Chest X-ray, PA view. Patient: 49 years old, sex M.
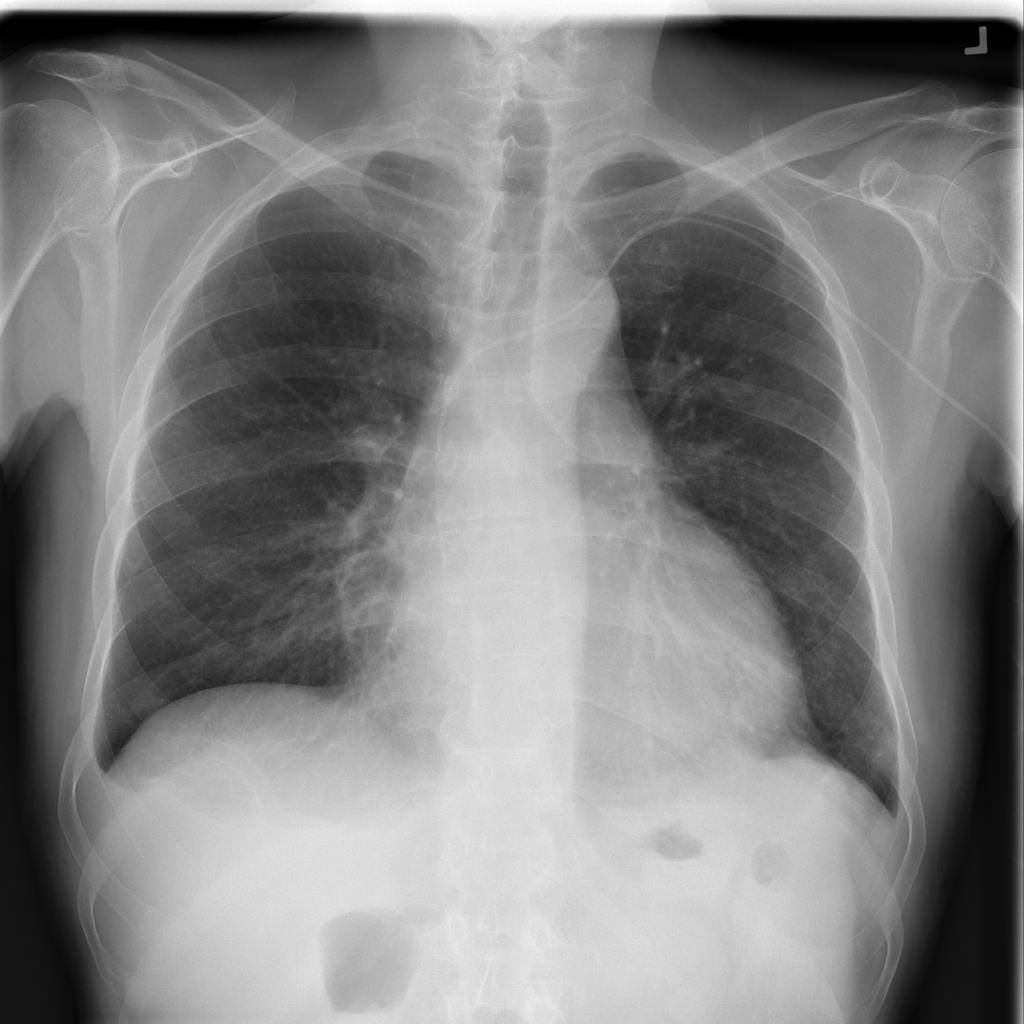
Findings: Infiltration